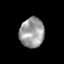
Tissue: prostate
Cell type: T cells
Senescence score: 0.8325
Nuclear area (px): 719
Mean DAPI intensity: 155.494